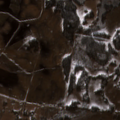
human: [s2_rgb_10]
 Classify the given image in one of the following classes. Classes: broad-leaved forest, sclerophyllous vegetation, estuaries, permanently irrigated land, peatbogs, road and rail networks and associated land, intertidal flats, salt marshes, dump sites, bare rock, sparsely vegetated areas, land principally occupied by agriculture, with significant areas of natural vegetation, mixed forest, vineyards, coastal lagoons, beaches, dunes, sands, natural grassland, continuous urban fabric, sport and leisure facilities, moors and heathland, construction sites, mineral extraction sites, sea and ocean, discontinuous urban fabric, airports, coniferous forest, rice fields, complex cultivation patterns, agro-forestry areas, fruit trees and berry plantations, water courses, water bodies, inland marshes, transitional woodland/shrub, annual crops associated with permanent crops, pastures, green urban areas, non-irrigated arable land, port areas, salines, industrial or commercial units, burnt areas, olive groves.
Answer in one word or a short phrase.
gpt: non-irrigated arable land, pastures, land principally occupied by agriculture, with significant areas of natural vegetation, broad-leaved forest